Question: I have a Facebook app which posts news from a company website to the company's Facebook business page.
When I test it with my developer account's id or my private account id, it works great. But when I use the id of the business page, no news show up on the chronic.
This is my code:
'''
<?php
require_once 'library/facebook.php';
$facebook = new Facebook(array(
'appId' => FACEBOOK_APP_ID,
'secret' => FACEBOOK_APP_SECRET,
'cookie' => true,
));
if(is_null($facebook->getUser())){
header("Location:{$facebook->getLoginUrl(array('req_perms' => 'user_status,publish_stream,user_photos,offline_access,publish_checkins'))}");
exit;
}
if($facebookpost){
try {
$facebook->setFileUploadSupport("http://" . $_SERVER['SERVER_NAME']);
$img = $sitepath.$gfxpath.$filename;
$arguments = array(
'source' => '@' . $img,
'message' => utf8_encode(html_entity_decode(strip_tags($text))),
);
$facebook->api("/".FACEBOOK_PROFILE_ID."/photos", 'post', $arguments);
} catch (FacebookApiException $e) {
print $e;
}
}
?>
'''
The app shows up correctly in the profile setting (image)

are there some different settings for business pages?
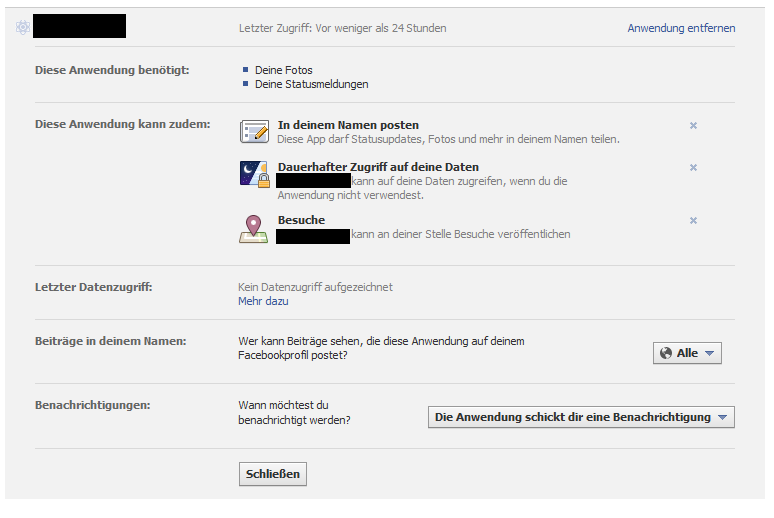
Answer: You need to use the page's access token to post updates to your page. You can get the access token for the page by calling the following API endpoint:
'/me/accounts', then look for your page ID / Name.